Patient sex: F
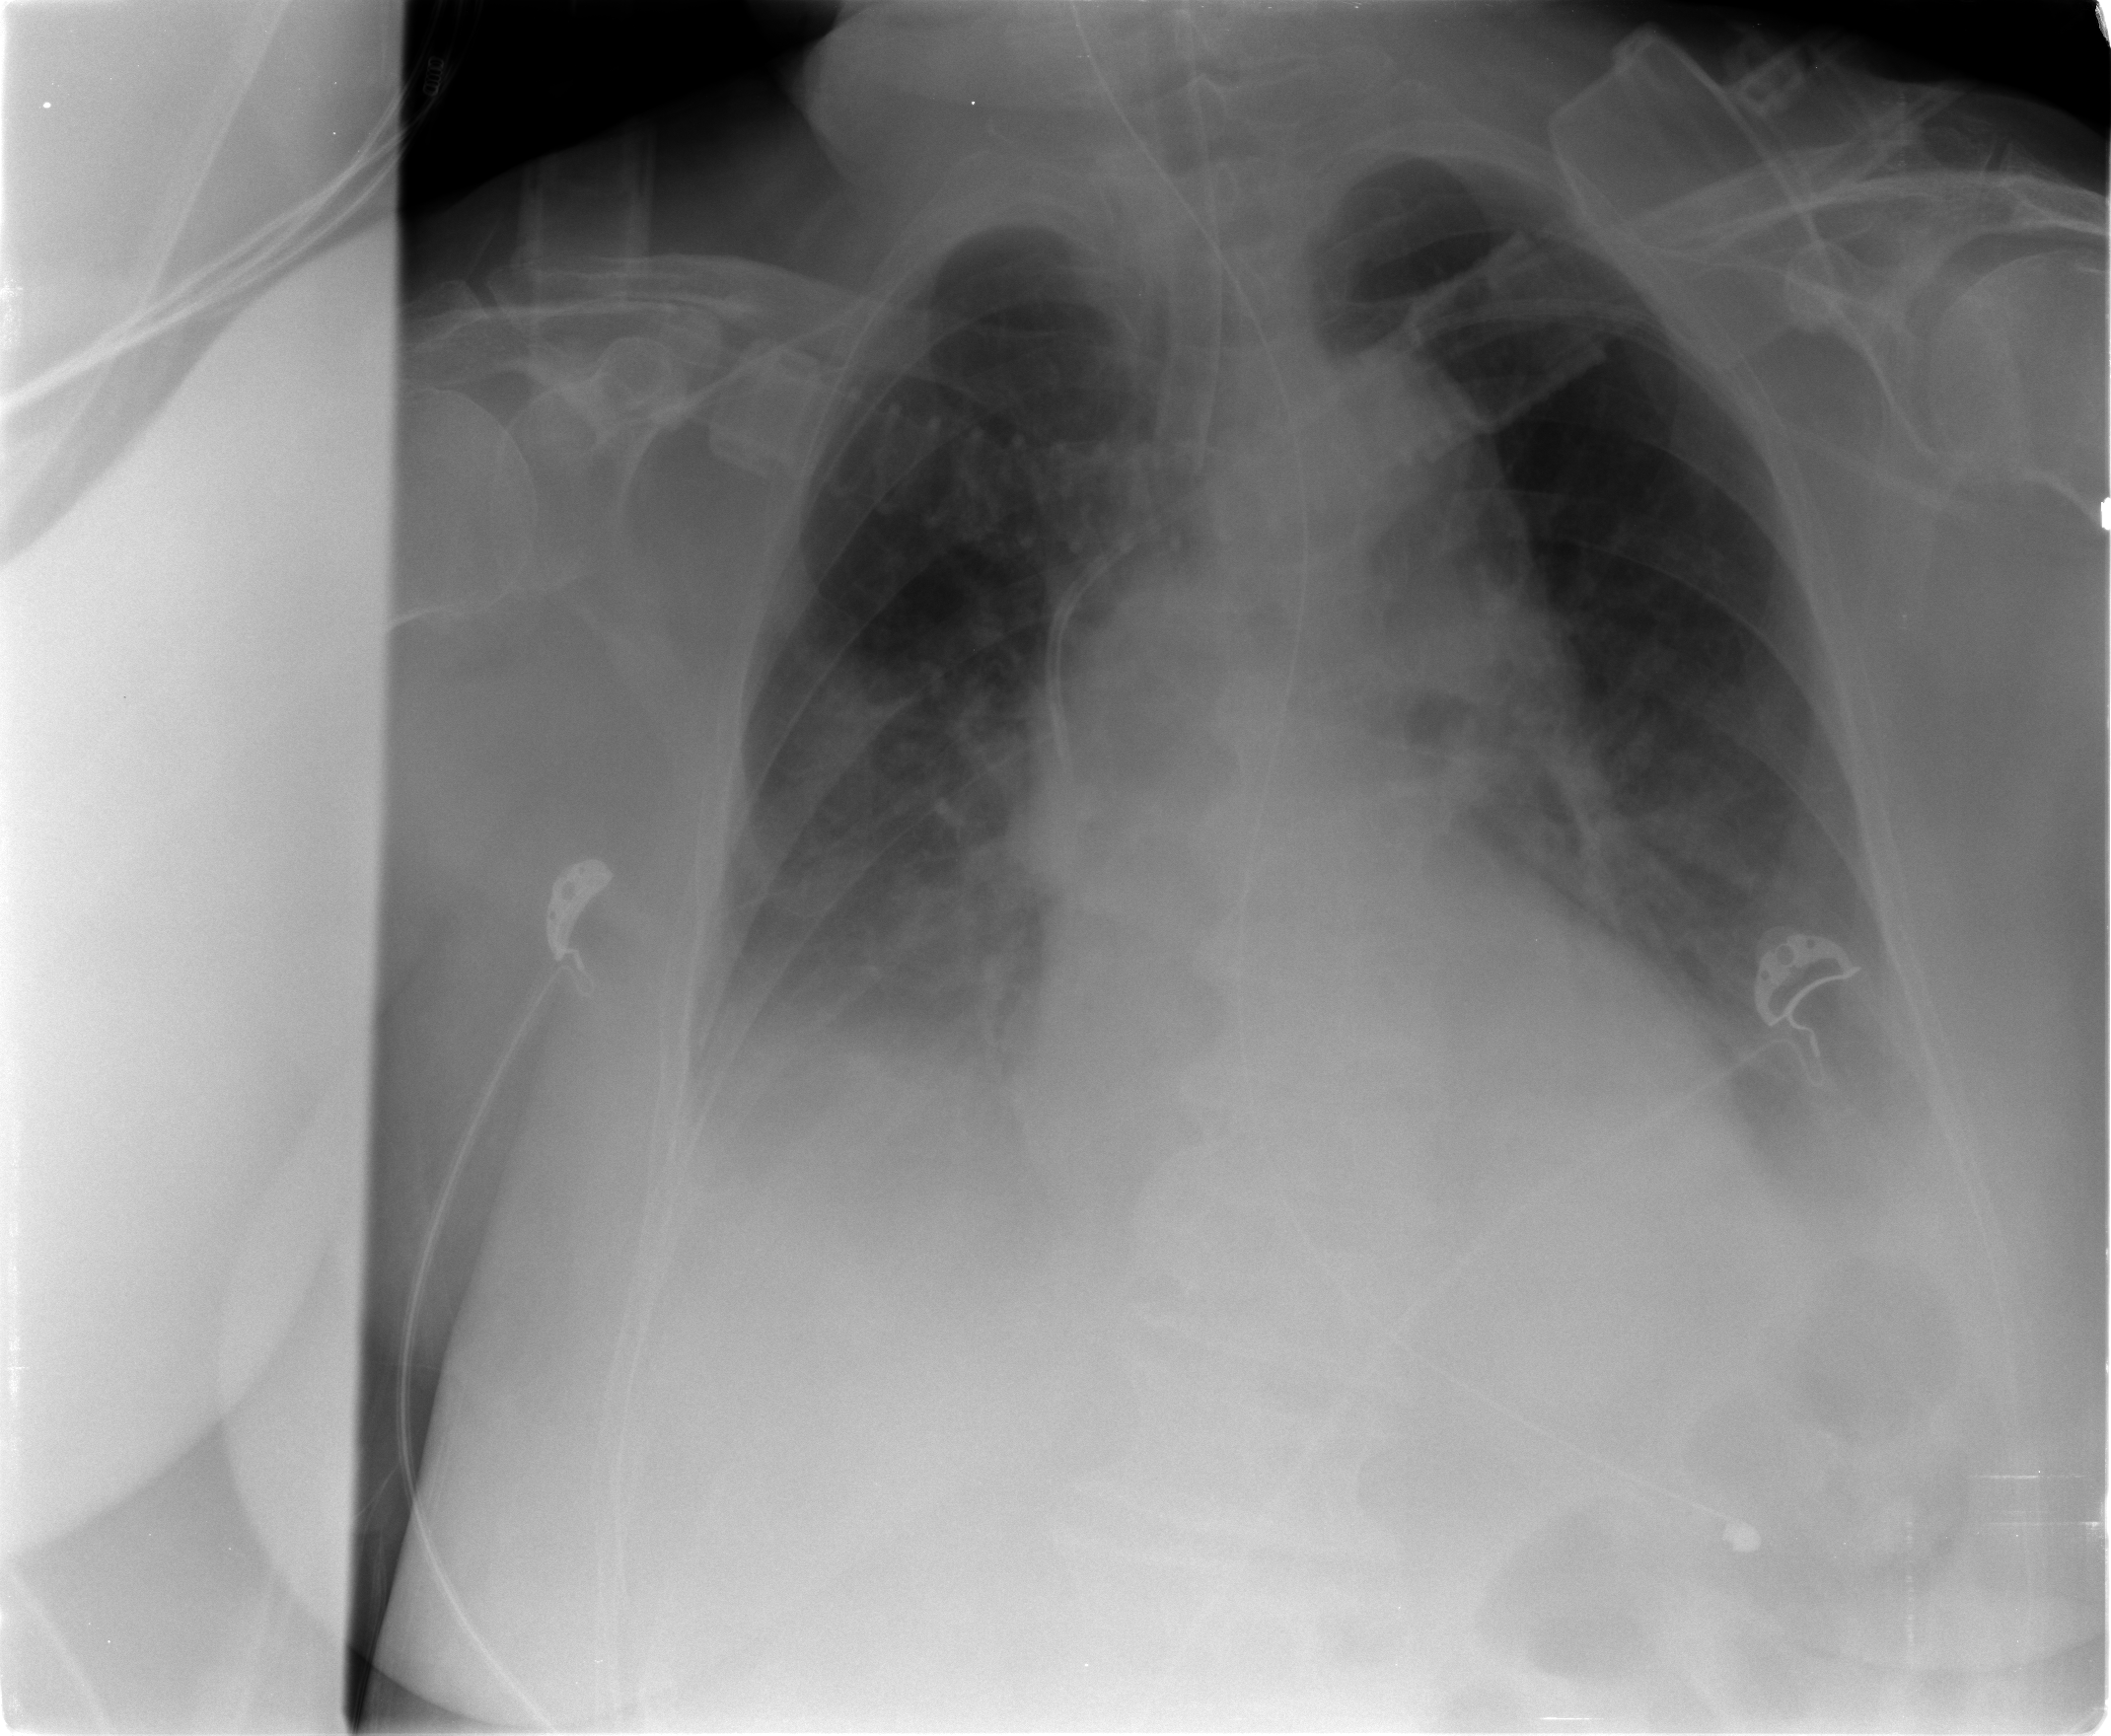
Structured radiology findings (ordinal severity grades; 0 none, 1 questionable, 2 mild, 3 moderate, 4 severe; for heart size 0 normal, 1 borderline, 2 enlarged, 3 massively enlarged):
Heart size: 0
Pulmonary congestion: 1
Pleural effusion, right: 2
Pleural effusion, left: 2
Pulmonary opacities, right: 0
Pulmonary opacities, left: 0
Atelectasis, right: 2
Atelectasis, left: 2